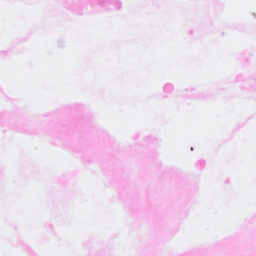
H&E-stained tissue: Breast